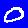
Digit: 0